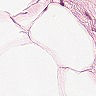
Metastatic tissue present: no